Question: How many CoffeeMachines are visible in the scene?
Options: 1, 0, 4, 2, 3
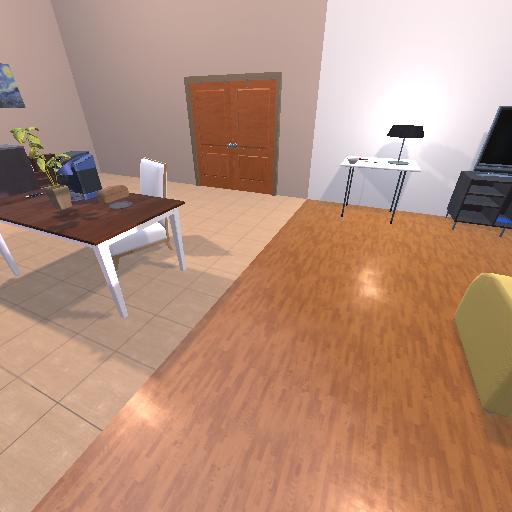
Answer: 1